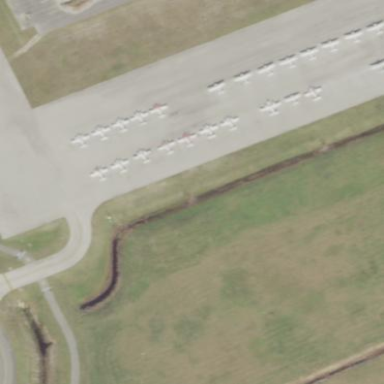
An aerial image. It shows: Apron at the airport.